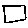
Label: square